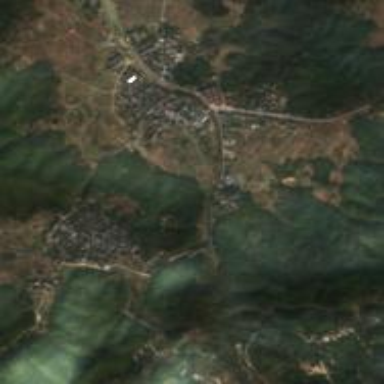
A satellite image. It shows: Township classified as town.